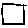
Label: square